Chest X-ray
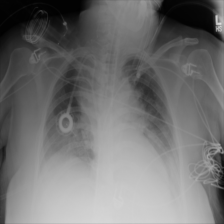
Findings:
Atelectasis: negative
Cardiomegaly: negative
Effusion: negative
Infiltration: negative
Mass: negative
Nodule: negative
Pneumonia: negative
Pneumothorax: negative
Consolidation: negative
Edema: negative
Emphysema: negative
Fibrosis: negative
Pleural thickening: negative
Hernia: negative